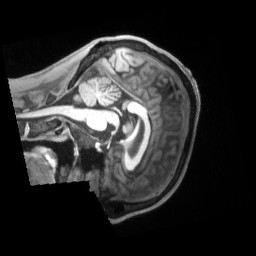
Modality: T1w
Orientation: sagittal
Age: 31
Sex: male
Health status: ill
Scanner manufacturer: siemens
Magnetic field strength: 3 T
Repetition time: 2.2 s
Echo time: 0.00157 s